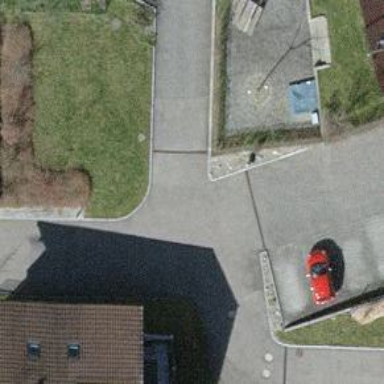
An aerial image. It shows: Driveway.